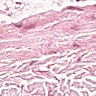
Metastatic tissue present: no